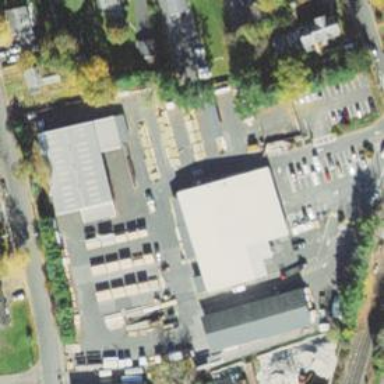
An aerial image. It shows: Part of building.